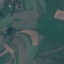
Land use / land cover: Pasture